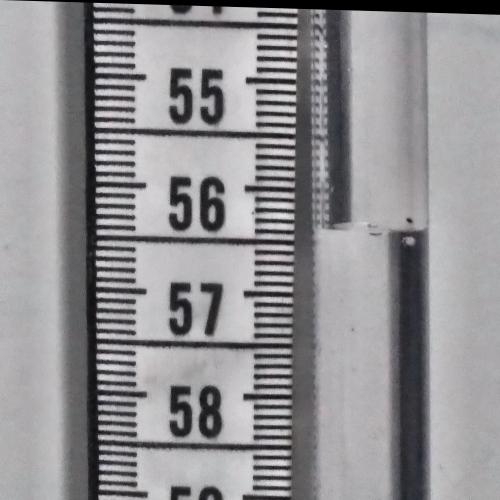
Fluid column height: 56.4 cm